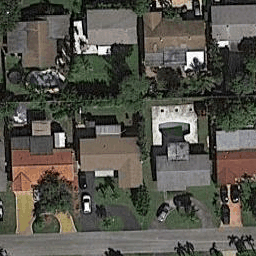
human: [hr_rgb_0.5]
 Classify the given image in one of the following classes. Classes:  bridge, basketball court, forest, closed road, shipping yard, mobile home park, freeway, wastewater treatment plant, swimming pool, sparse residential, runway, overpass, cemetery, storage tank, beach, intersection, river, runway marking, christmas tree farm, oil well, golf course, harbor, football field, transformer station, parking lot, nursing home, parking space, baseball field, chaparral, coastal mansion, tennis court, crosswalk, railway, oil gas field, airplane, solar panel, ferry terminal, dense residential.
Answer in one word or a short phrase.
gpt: dense residential